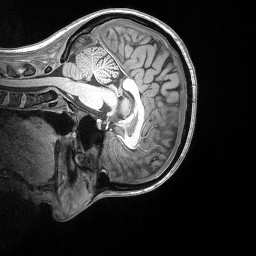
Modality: T1w
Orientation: sagittal
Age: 25
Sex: female
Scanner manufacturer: siemens
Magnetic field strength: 3 T
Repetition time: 2.53 s
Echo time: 0.00164 s